Question: I have a piece of code where I am comparing two files using Beyond compare .
'''
string s = @""C:\Program Files\Beyond Compare 2\BC2.exe"";
Process.Start(s, @"c: emp\File1.txt c: emp\File2.txt" );
'''
Now i want to save the Compare report with a filename and at a locationon my desktop programatically.
I searched the documents but could not find anything on saving the reports.
Currently the above code execution opens a window as is visible in the image
(don't get confused with the black part on the window, i have colored it that way to hide file locations)

Thanks in advance.
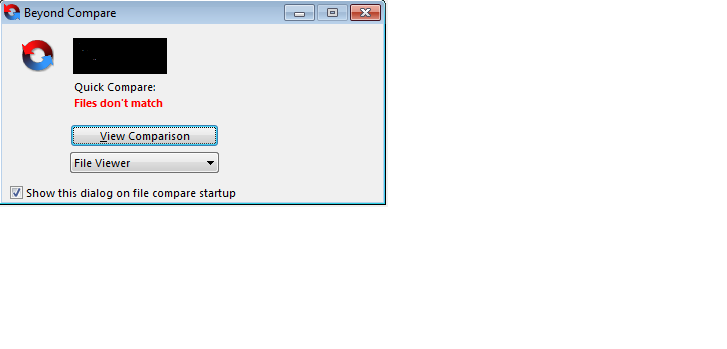
Answer: I found the solution on documentation page of Beyond compare.
Add the following lines in file and save it with My Script.txt
'''
file-report layout:side-by-side &
options:ignore-unimportant,display-context &
output-to:%3 output-options:html-color %1 %2
'''
Now using command prompt run the following code
BeyondCompate.exe @"My Script.txt" "1.txt" "2.txt" "Save.html"
This will save the report in Save.html.
I incorporated this in my code as :
'''
System.Diagnostics.ProcessStartInfo startInfo = new System.Diagnostics.ProcessStartInfo();
startInfo.FileName = "cmd.exe" ;
startInfo.Arguments = "/c" + "BeyondCompare.exe" + " " + @"My Script.txt" + " " + "1.txt" + " " + "2.txt" + " " +"Save.html";
System.Diagnostics.Process.Start(startInfo);
'''